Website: lowes
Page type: customer-info-address
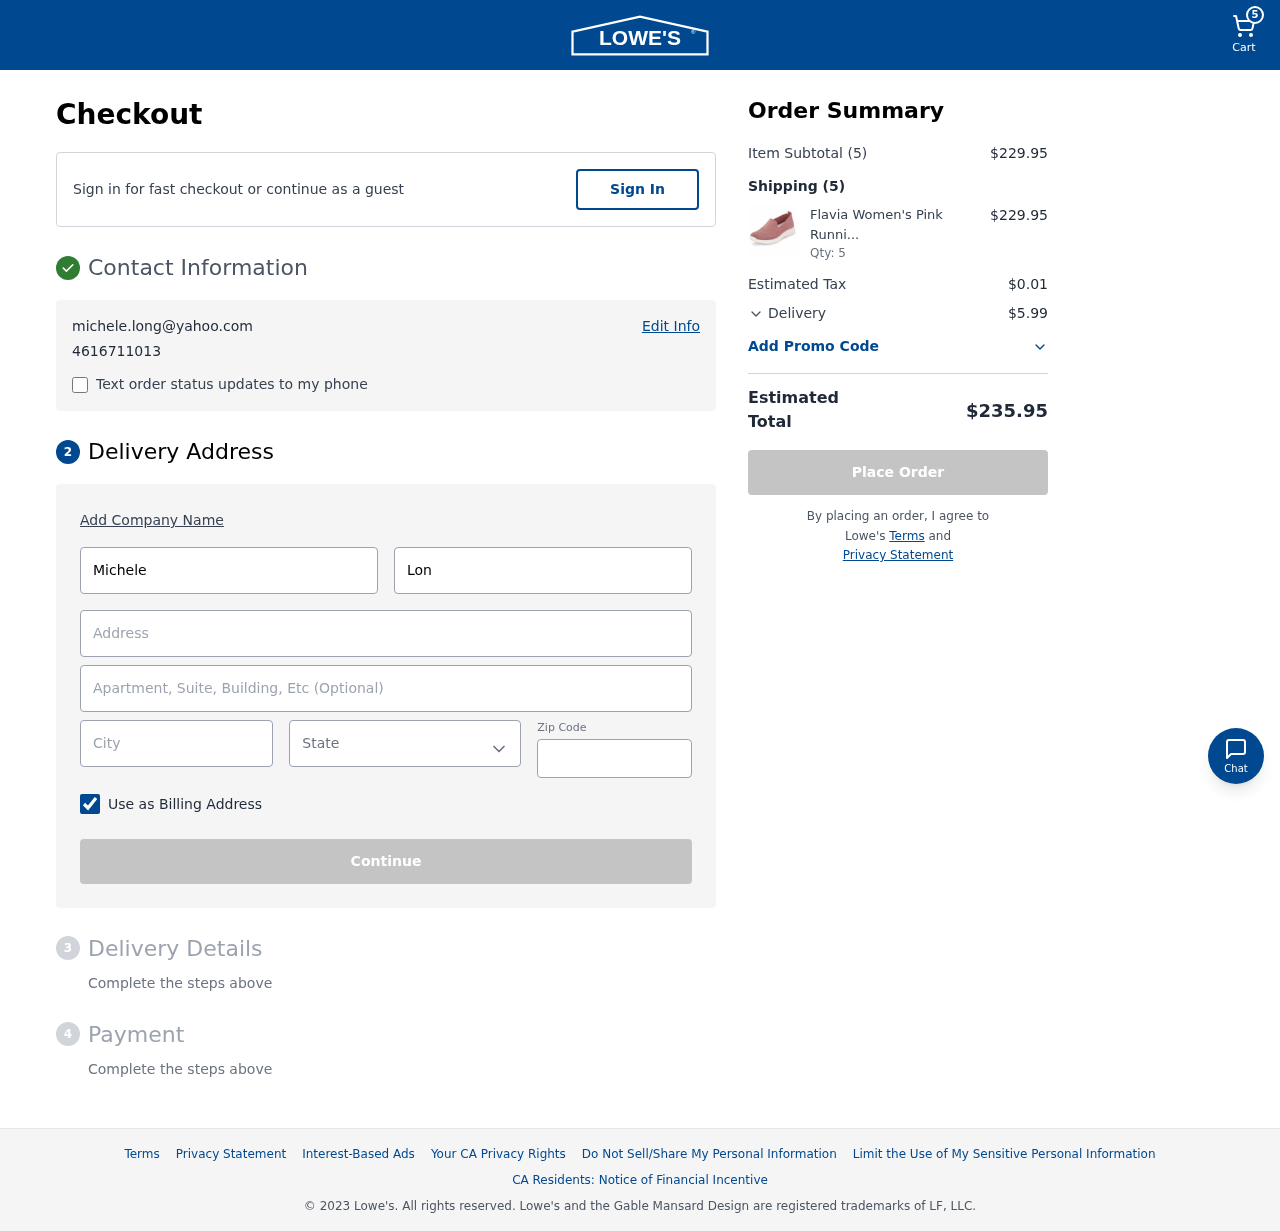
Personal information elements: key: PII_CITY
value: Port Karenton
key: PII_EMAIL
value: michele.long@yahoo.com
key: PII_FIRSTNAME
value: Michele
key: PII_LASTNAME
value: Long
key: PII_PHONE
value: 4616711013
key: PII_POSTCODE
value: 27721
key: PII_STATE
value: Arizona
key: PII_STREET
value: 464 Murray Dale
Product elements: key: PRODUCT1_NAME
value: Flavia Women's Pink Running Shoes-5 UK (37 EU) (6 US) (FKT/ST-1904/NVY)
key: PRODUCT1_QUANTITY
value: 5
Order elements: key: ORDER_NUM_ITEMS
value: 5
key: ORDER_SUBTOTAL
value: $229.95
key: ORDER_NUM_ITEMS2
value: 5
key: ORDER_SUBTOTAL2
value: $229.95
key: ORDER_TAX
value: $0.01
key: ORDER_SHIPPING_COST
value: $5.99
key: ORDER_TOTAL
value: $235.95